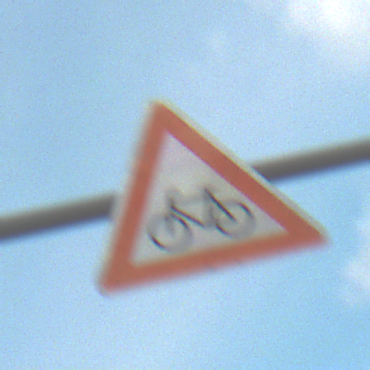
Verkehrszeichen: RadverkehrRechts
Umgebung: Outdoor, Suburban
Tageszeit: Midday
Wetter: PartlyCloudy
Licht: Natural
Jahreszeit: Summer
Kontrast: HighContrast